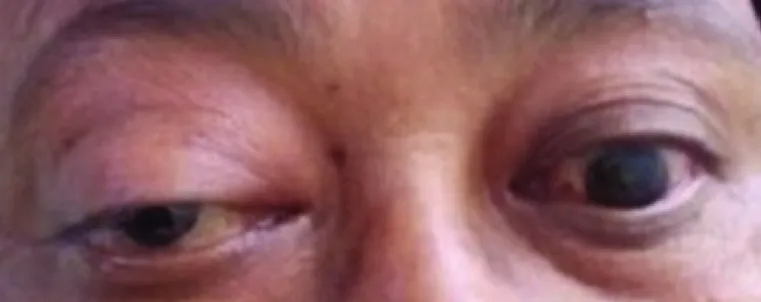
Image showing right sided peri-orbital swelling.
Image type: medical_photograph (other_medical_photograph)